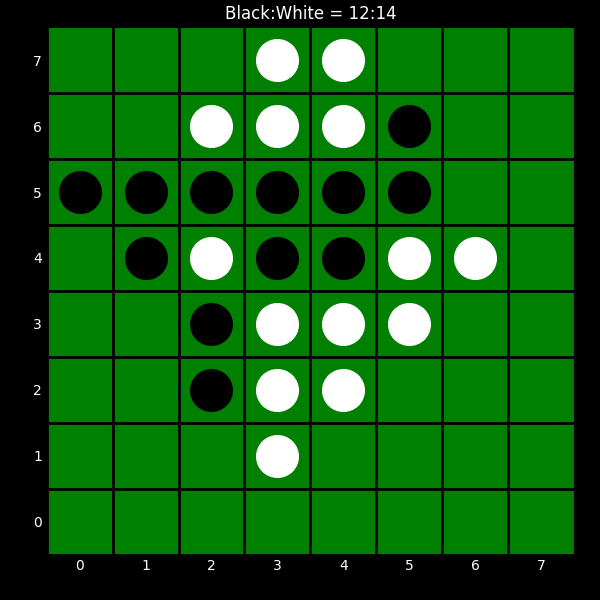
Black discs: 12
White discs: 14